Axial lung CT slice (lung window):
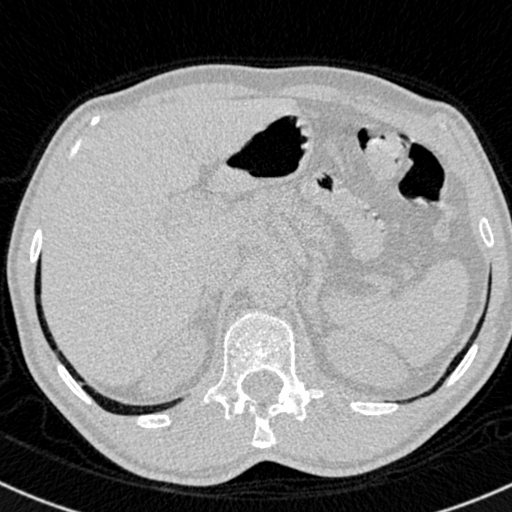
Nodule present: no